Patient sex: F
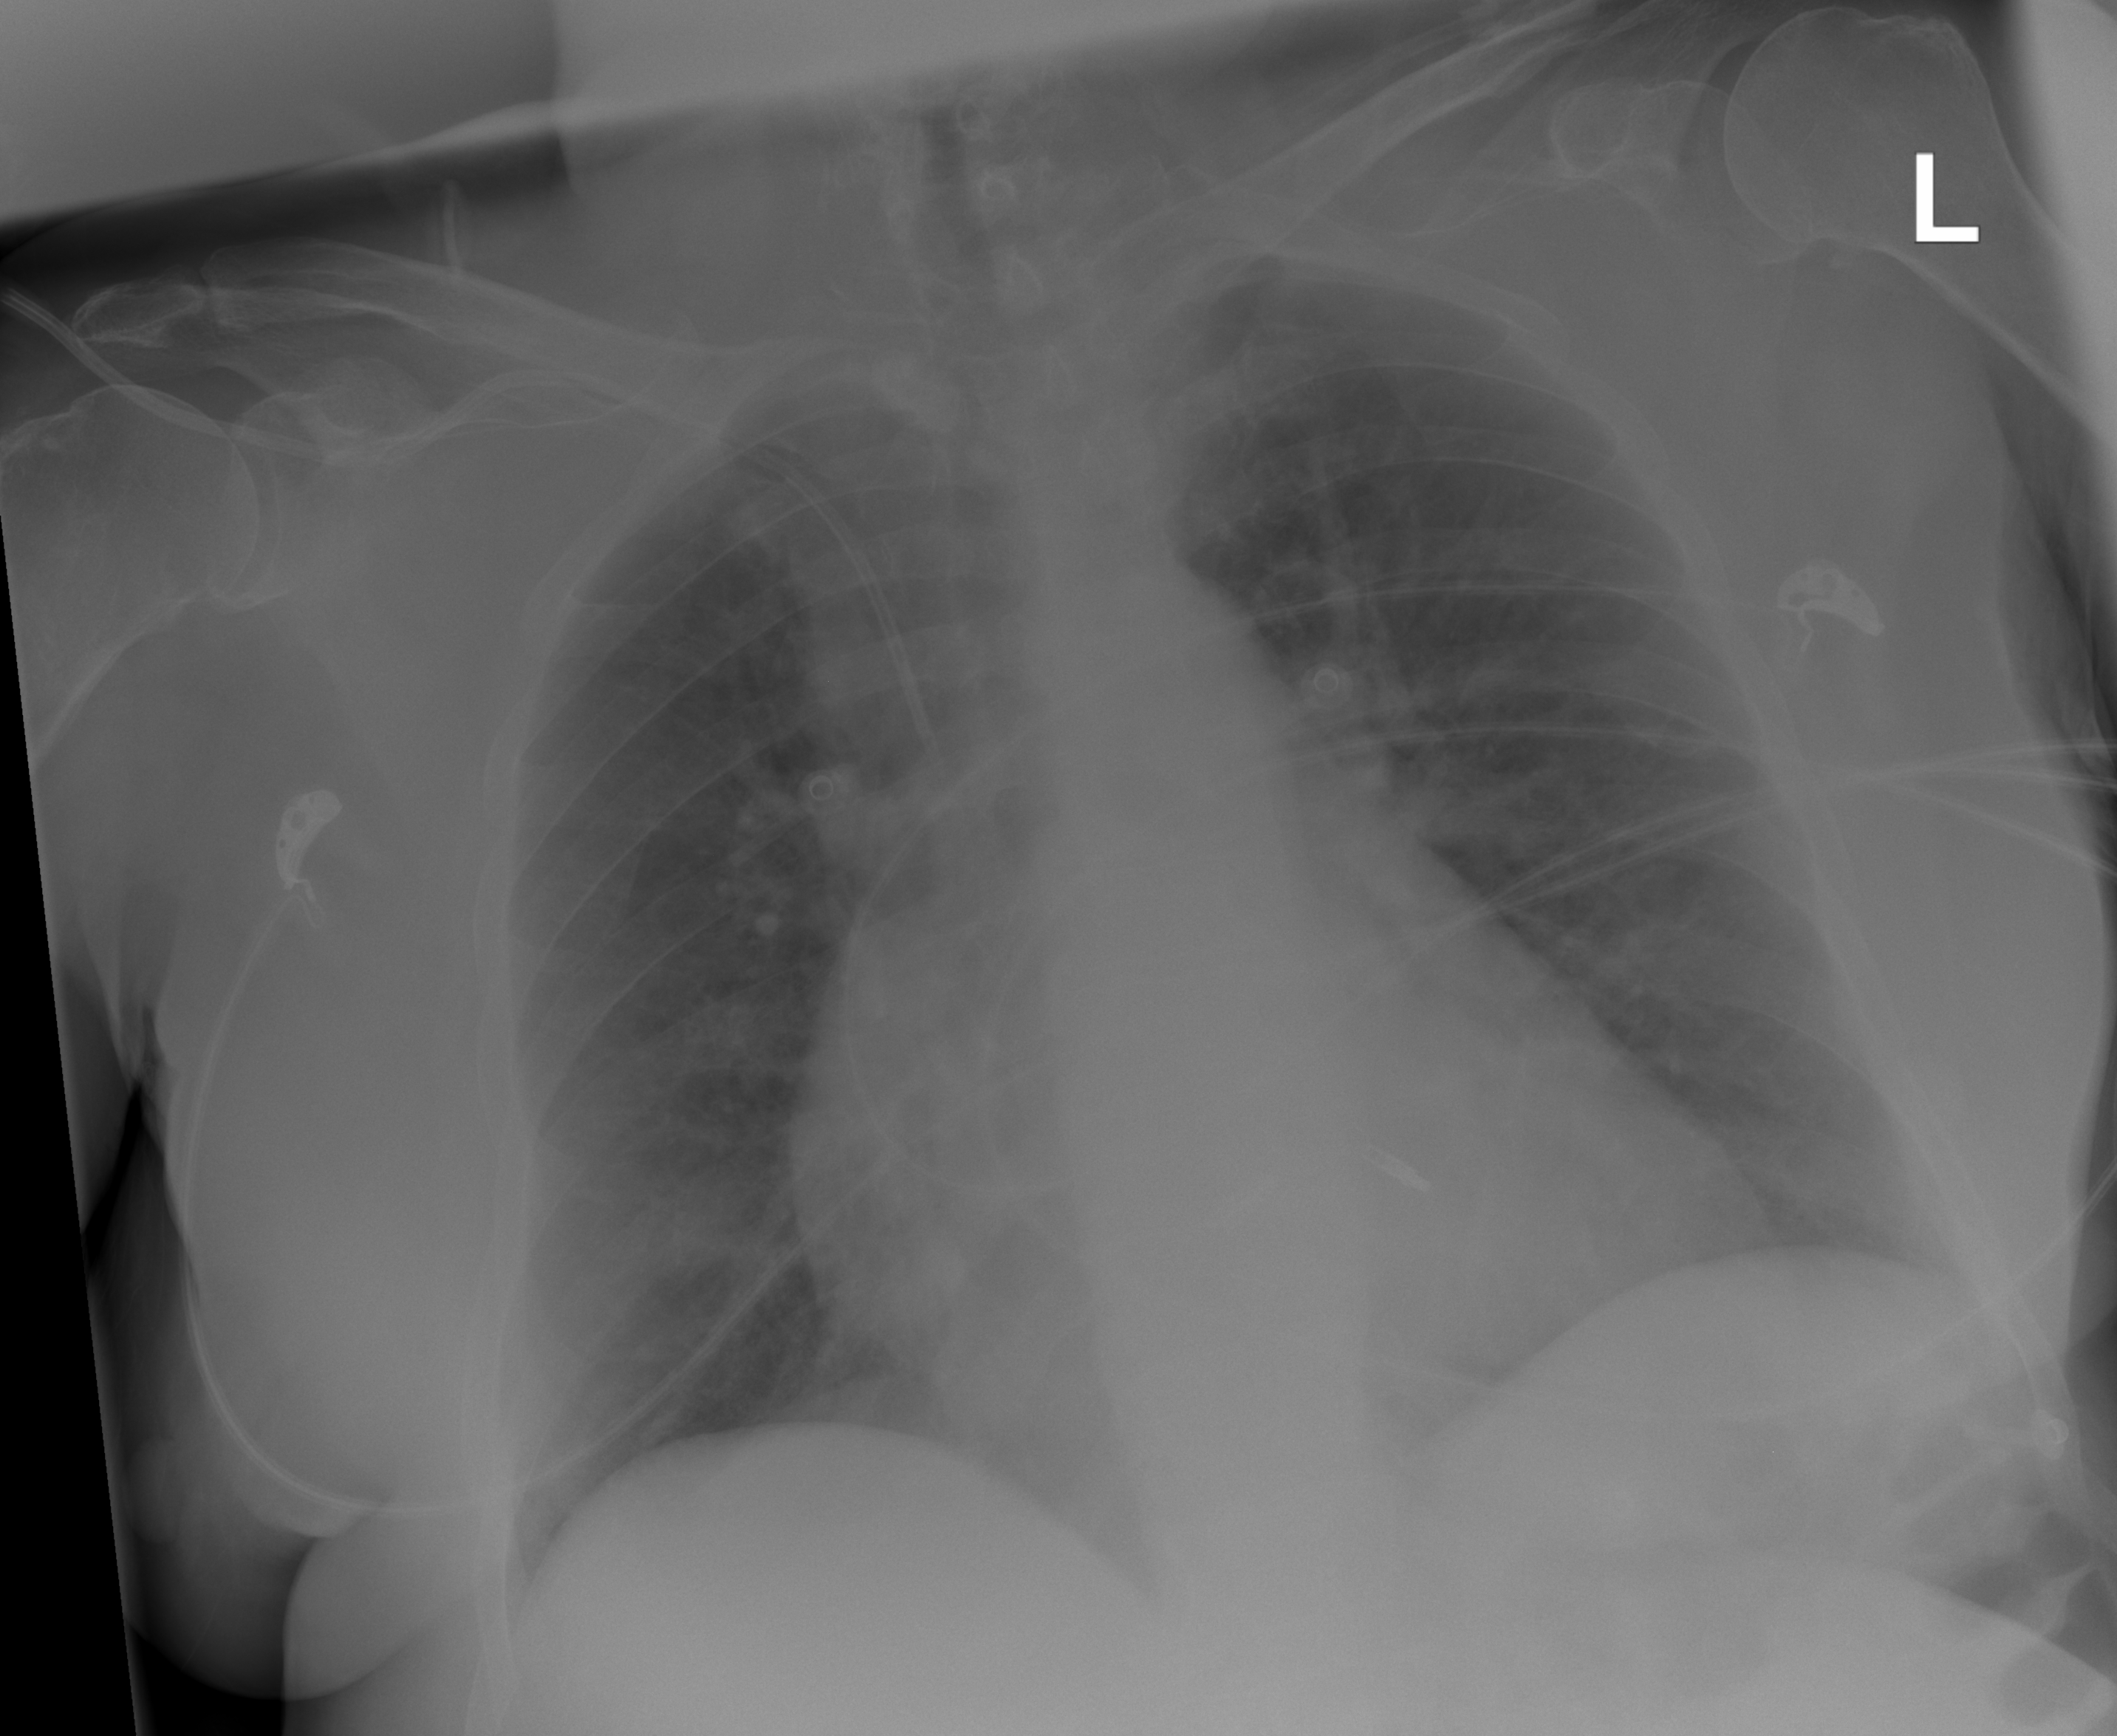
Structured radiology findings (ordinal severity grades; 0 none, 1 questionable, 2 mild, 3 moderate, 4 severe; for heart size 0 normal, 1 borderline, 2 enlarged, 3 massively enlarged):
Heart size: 1
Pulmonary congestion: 1
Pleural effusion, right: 0
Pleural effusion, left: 0
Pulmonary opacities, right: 0
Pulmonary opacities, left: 0
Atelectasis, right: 0
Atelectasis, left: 0